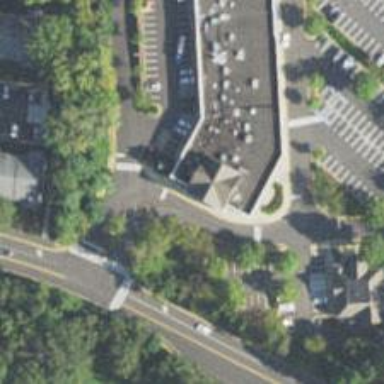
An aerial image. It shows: Healthcare clinic.